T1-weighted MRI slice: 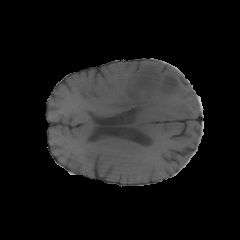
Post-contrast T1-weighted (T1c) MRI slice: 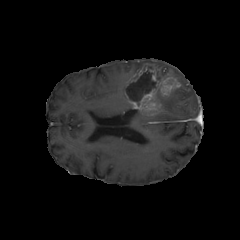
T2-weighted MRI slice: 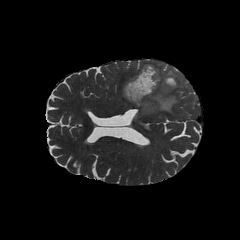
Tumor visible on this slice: yes